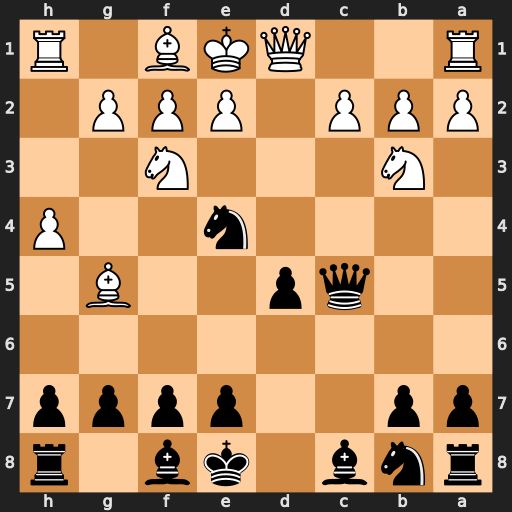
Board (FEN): rnb1kb1r/pp2pppp/8/2qp2B1/4n2P/1N3N2/PPP1PPP1/R2QKB1R
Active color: b
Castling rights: KQkq
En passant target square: -
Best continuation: Qxf2#